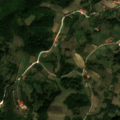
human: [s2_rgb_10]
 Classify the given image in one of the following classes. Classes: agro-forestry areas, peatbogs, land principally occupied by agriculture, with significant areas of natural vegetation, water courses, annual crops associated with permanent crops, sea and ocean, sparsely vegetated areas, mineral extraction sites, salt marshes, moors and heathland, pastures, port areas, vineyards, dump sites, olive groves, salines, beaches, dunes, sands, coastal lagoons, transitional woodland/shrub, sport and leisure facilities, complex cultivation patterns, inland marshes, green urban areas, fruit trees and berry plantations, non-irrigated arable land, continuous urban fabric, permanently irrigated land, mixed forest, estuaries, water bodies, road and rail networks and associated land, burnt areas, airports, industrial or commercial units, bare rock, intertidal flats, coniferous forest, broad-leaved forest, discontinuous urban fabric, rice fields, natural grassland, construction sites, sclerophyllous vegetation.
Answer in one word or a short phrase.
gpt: complex cultivation patterns, land principally occupied by agriculture, with significant areas of natural vegetation, broad-leaved forest